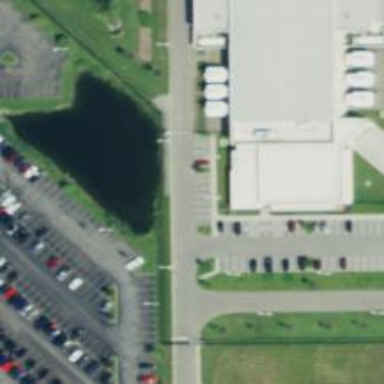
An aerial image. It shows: Data center building.